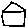
Label: house